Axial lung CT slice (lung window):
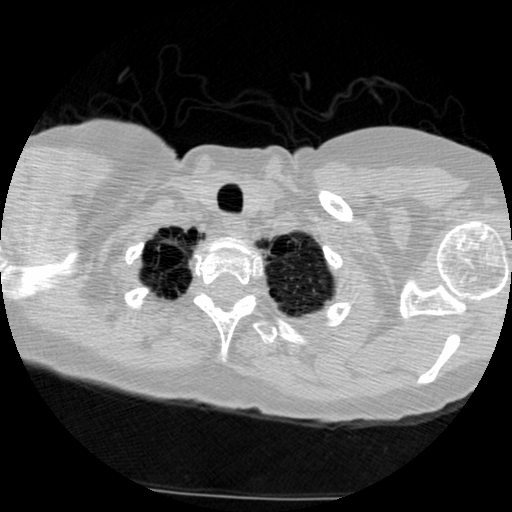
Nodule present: no